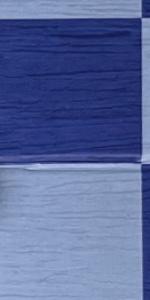
Label: Empty